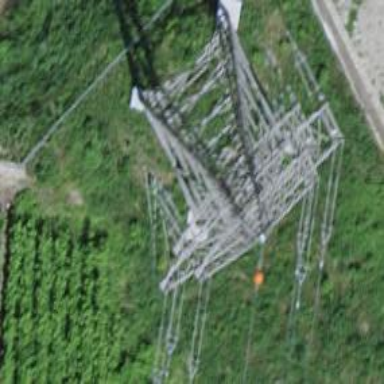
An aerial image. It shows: Power line with three cables.